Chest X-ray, AP view. Patient: 56 years old, sex M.
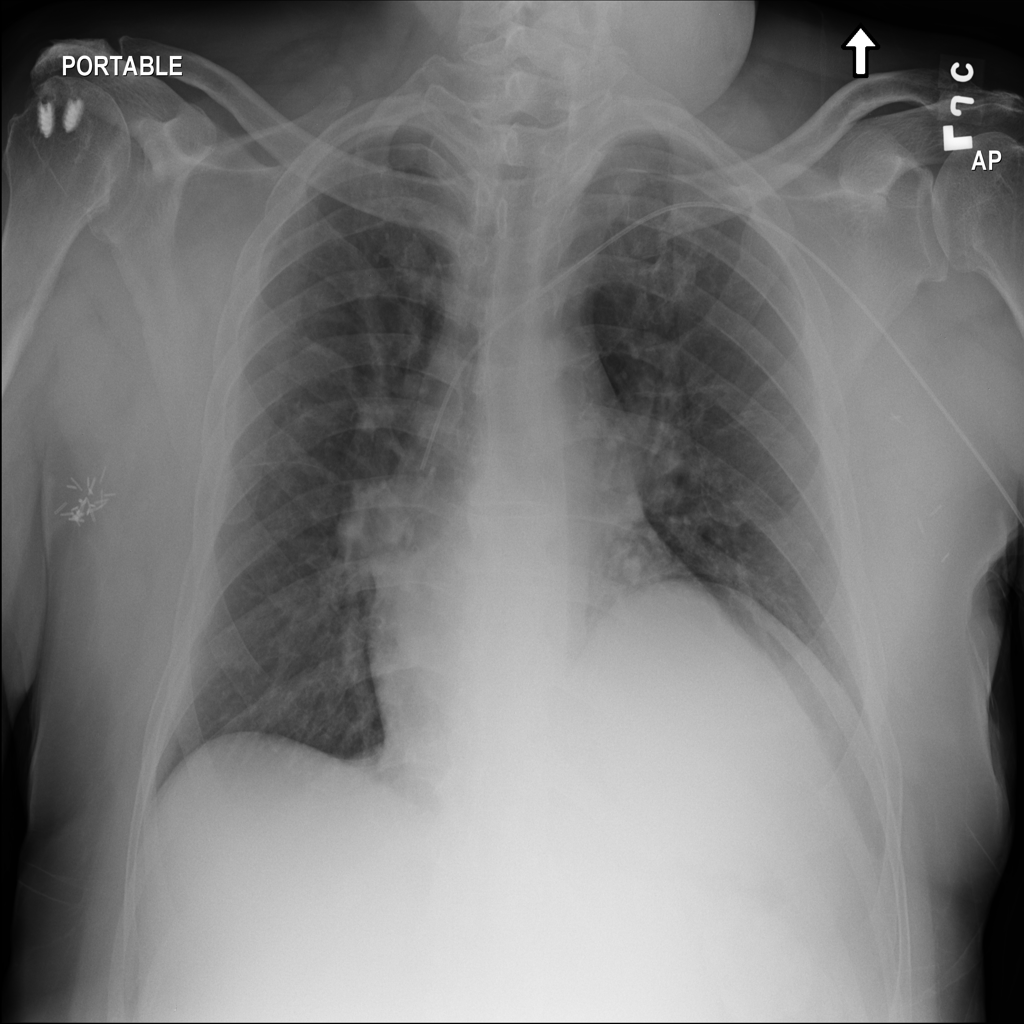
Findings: No Finding